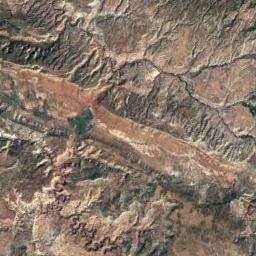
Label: mountain